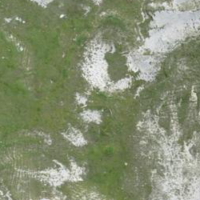
EUNIS habitat code: 26
Species observed at this site:
Dryas octopetala